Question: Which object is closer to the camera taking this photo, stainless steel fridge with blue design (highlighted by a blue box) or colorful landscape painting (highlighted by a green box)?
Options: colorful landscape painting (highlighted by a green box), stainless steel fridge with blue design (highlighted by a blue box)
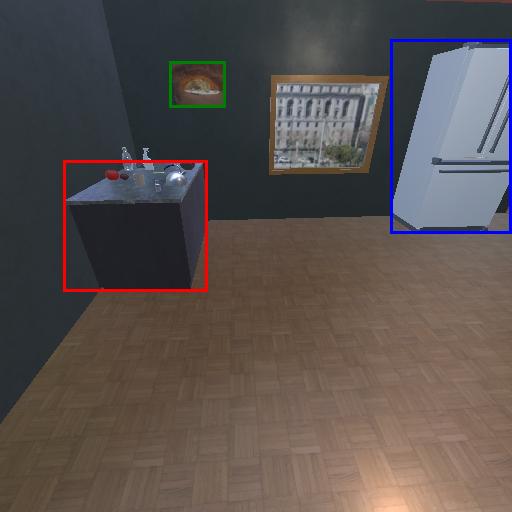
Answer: colorful landscape painting (highlighted by a green box)